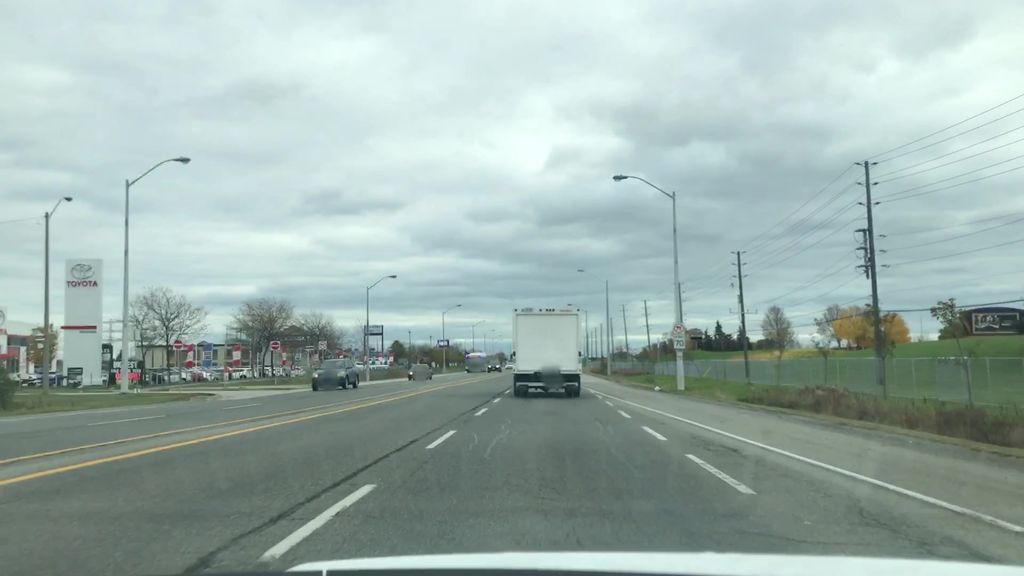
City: toronto